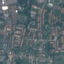
Label: Residential